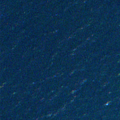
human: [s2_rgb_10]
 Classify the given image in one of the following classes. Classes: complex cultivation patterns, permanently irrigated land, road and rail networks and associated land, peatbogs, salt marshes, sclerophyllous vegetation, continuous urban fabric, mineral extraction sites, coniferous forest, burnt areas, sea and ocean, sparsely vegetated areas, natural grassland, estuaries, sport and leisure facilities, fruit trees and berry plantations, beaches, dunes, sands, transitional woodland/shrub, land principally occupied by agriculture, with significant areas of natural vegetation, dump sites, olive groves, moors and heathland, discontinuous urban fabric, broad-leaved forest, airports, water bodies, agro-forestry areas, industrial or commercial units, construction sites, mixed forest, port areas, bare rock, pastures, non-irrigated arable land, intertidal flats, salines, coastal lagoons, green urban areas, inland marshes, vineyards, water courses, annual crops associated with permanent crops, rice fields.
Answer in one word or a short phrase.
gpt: sea and ocean